Aerial crown-view tile of a tropical tree (Barro Colorado Island, Panama), acquired 20250818:
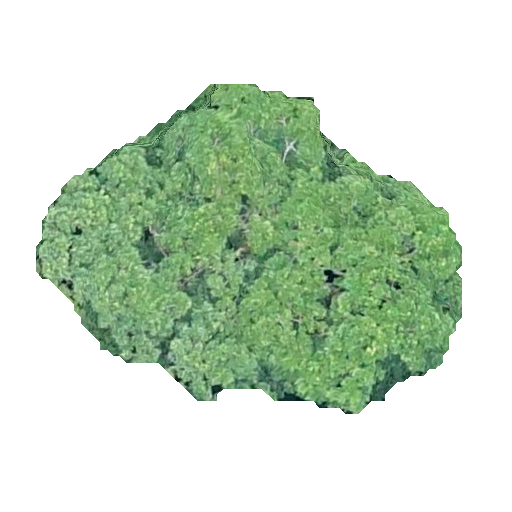
Species: Simarouba amara
GBIF accepted scientific name: Simarouba amara
Crown area: 137.232 m²